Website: macys
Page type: customer-info-address
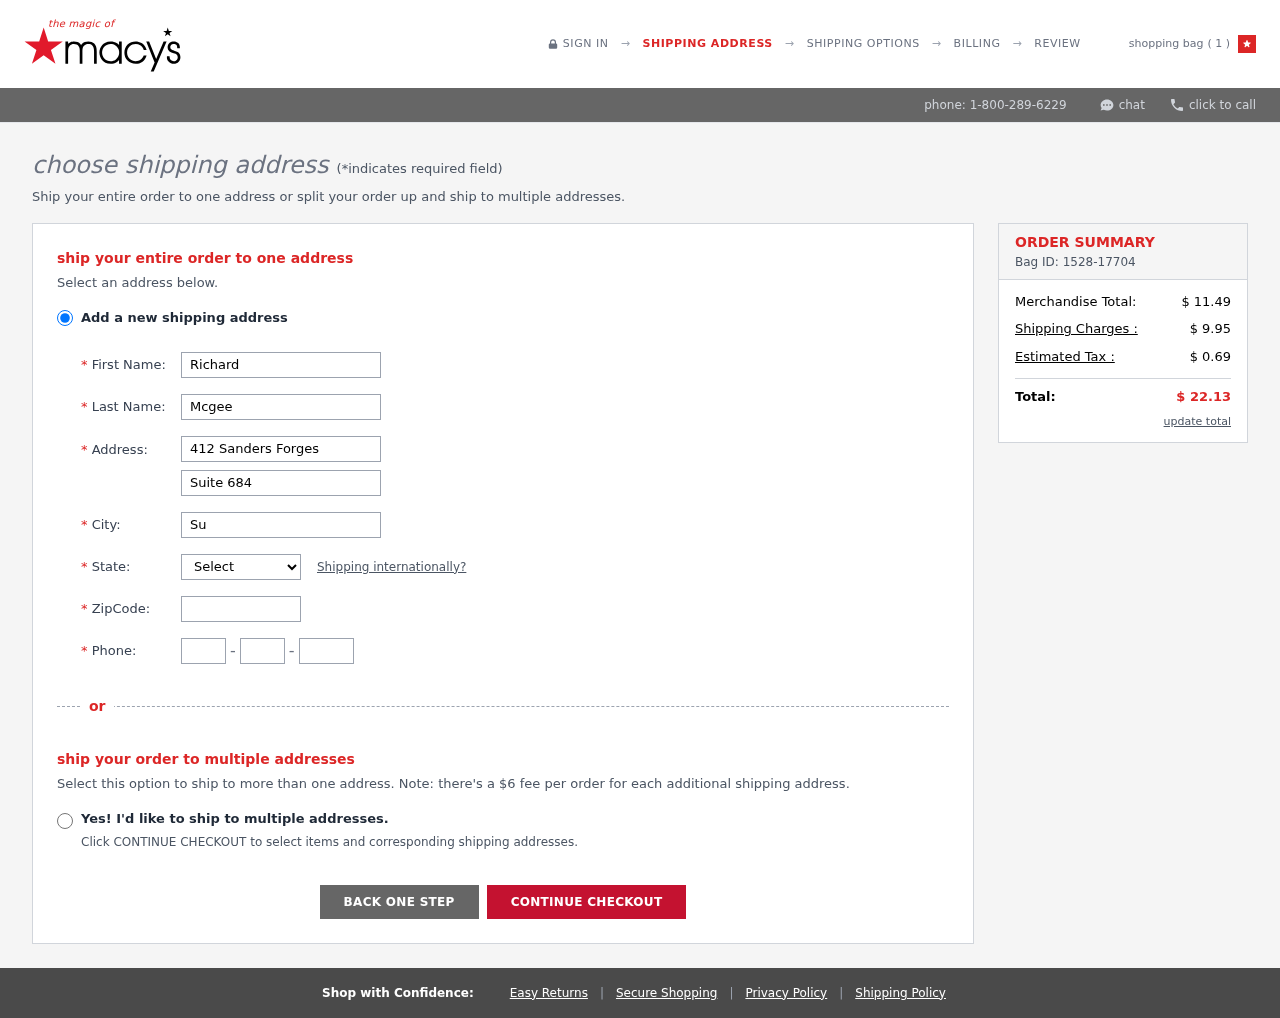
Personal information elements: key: PII_CITY
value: Susanport
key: PII_FIRSTNAME
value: Richard
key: PII_LASTNAME
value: Mcgee
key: PII_PHONE_AREA
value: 818
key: PII_PHONE_PREFIX
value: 258
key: PII_PHONE_SUFFIX
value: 3176
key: PII_POSTCODE
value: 23649
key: PII_STATE_ABBR
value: WY
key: PII_STREET
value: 412 Sanders Forges
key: PII_STREET2
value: Suite 684
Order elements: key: ORDER_NUM_ITEMS
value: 1
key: ORDER_ID
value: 1528-17704
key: ORDER_SUBTOTAL
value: $ 11.49
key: ORDER_SHIPPING_COST
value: $ 9.95
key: ORDER_TAX
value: $ 0.69
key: ORDER_TOTAL
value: $ 22.13